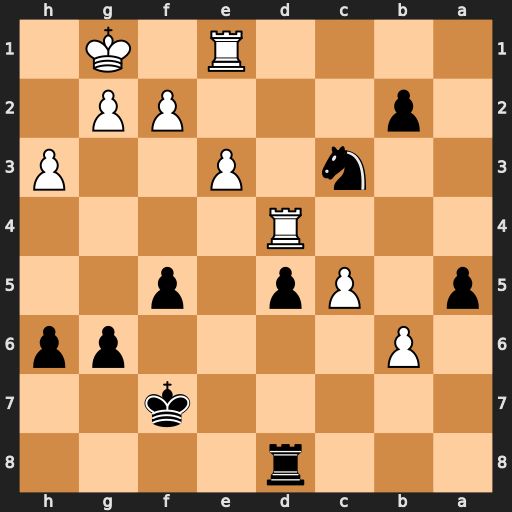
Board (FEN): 3r4/5k2/1P4pp/p1Pp1p2/3R4/2n1P2P/1p3PP1/4R1K1
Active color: b
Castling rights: -
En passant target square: -
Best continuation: Ne2+ Kh2 Nc1 Rdd1 b1=Q